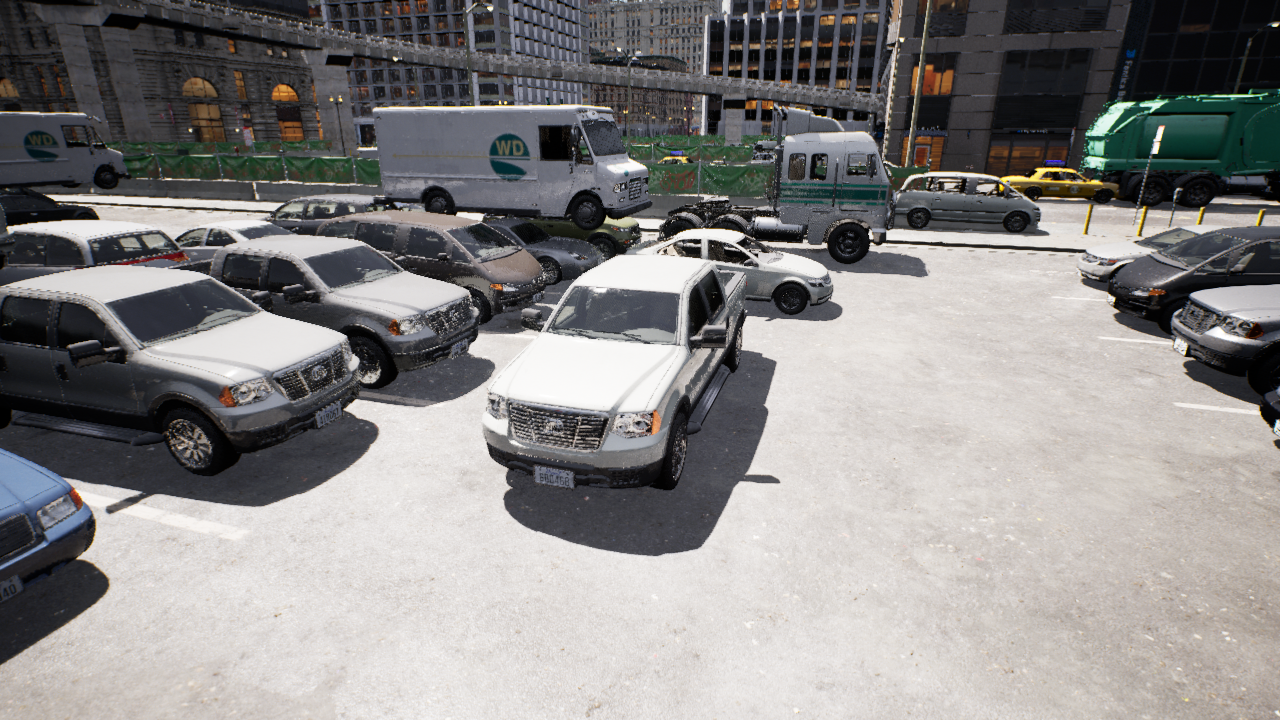
Venue: arterial
Lighting: clear day
Vehicle rig: pickup